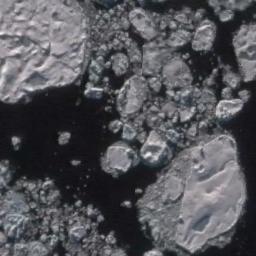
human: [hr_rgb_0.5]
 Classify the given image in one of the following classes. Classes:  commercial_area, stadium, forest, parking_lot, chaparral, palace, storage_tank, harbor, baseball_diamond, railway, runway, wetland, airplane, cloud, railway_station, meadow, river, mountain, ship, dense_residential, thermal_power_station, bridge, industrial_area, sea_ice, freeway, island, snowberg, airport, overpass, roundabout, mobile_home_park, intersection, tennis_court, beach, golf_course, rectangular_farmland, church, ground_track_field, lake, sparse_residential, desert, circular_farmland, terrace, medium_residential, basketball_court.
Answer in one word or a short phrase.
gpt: sea_ice